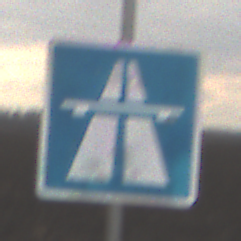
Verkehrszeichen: Autobahn
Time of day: MorningAfternoon
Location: Outdoor (Nature)
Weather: Overcast
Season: NotSpecified
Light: Natural